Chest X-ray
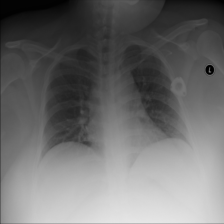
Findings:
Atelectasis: negative
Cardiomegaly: negative
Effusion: negative
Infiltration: negative
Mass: negative
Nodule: negative
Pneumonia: negative
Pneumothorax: negative
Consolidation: negative
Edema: negative
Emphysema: negative
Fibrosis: negative
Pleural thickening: negative
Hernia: negative